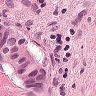
Metastatic tissue present: yes